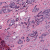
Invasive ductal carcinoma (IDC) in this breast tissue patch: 1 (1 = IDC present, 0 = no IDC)